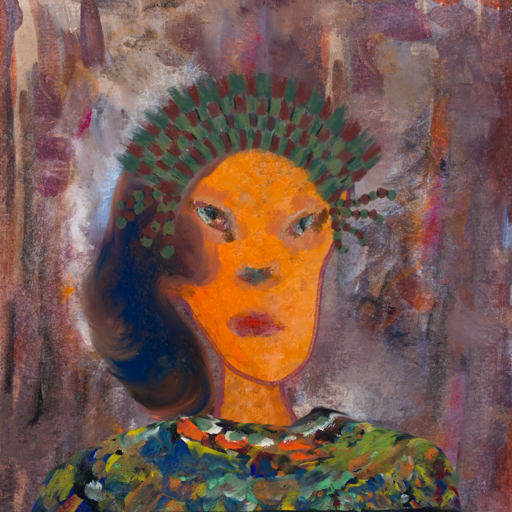
Background: Hypocrite, Head And Neck Front: Hypocrite, Face Front: Boggyland, Bust: An_Impression, Hair Front: Mother_And_Son_Son, Head Accessory: After_Raid_Crown, Second Necklace: Blank, Necklace: Blank, Baby: Blank